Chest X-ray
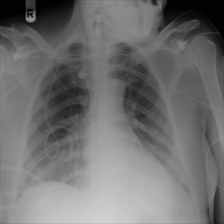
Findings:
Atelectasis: negative
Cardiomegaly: negative
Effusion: negative
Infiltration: positive
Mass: negative
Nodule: negative
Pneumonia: negative
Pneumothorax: negative
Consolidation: negative
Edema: negative
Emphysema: negative
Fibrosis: negative
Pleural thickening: negative
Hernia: negative